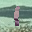
Label: 1